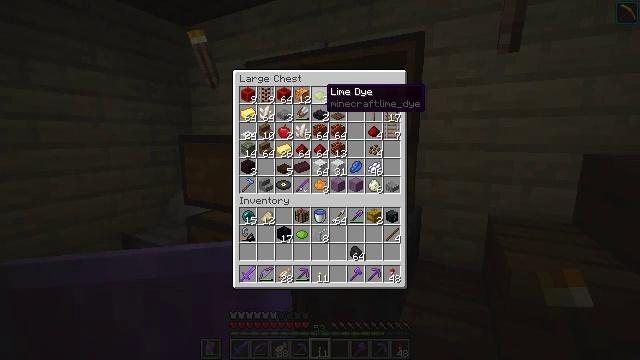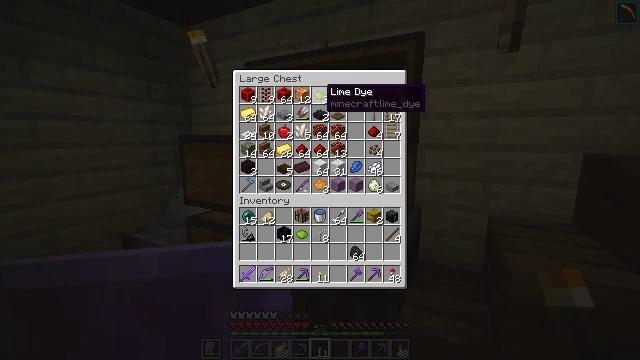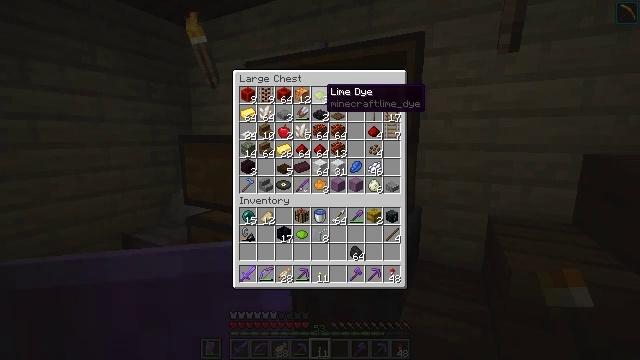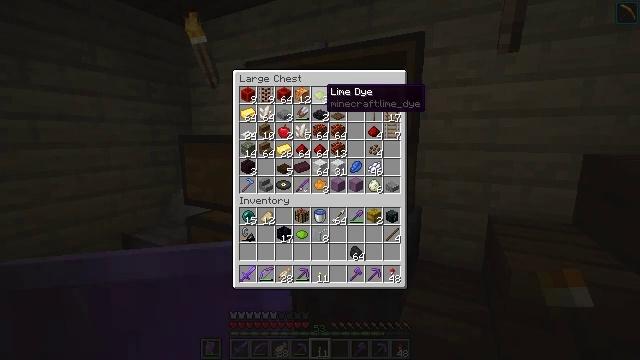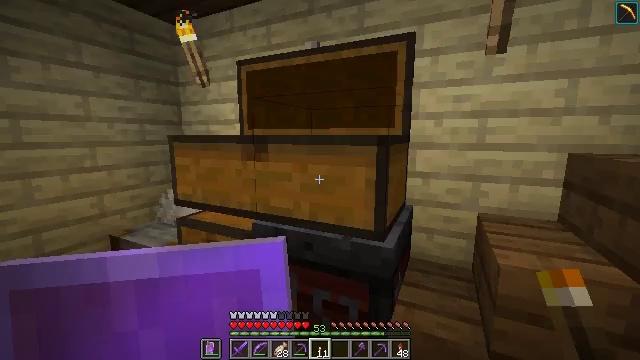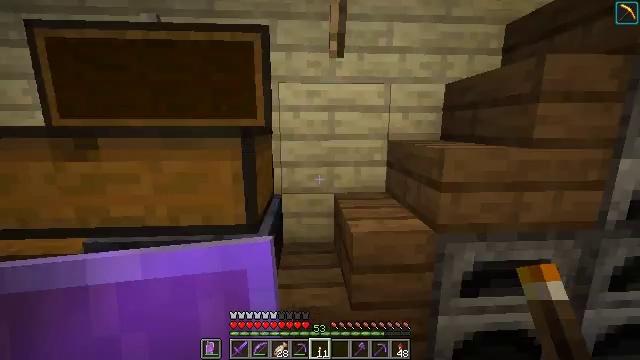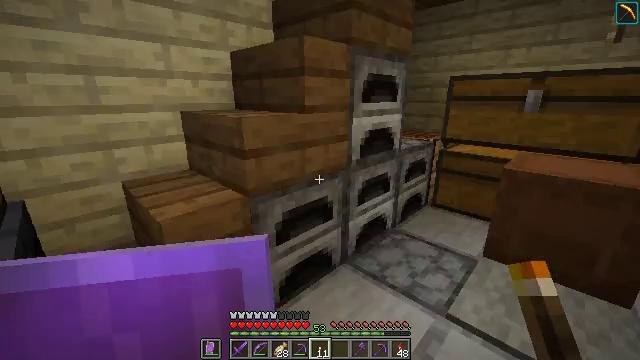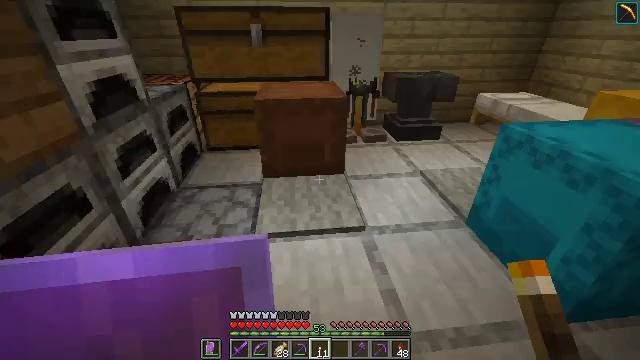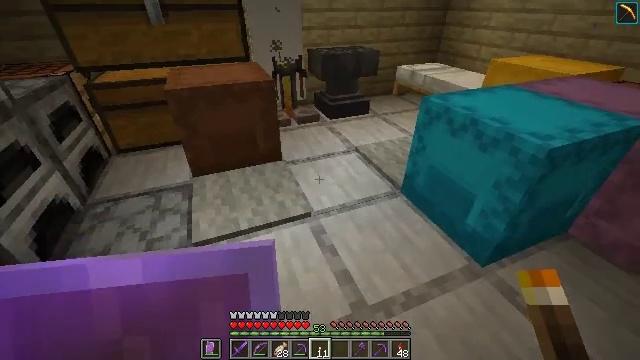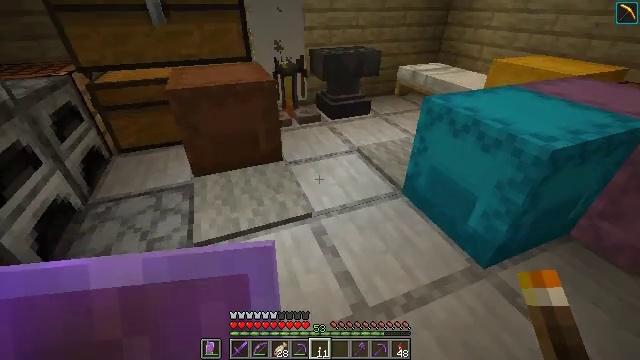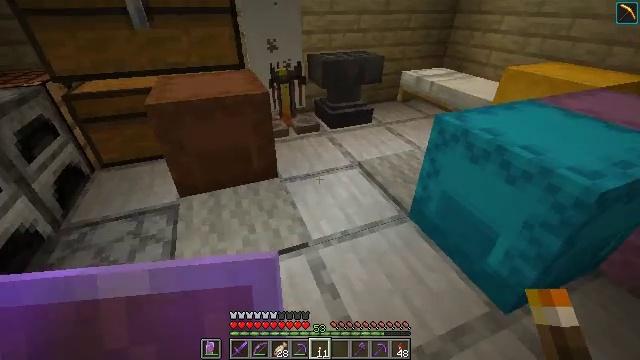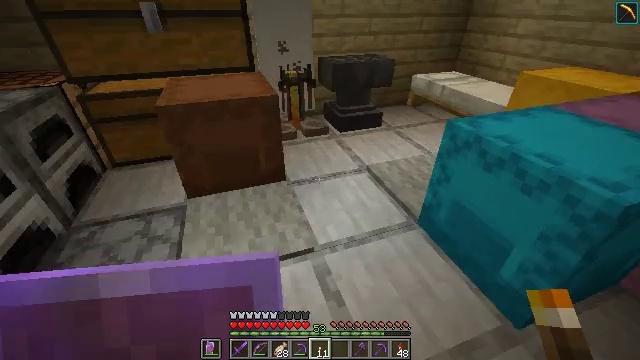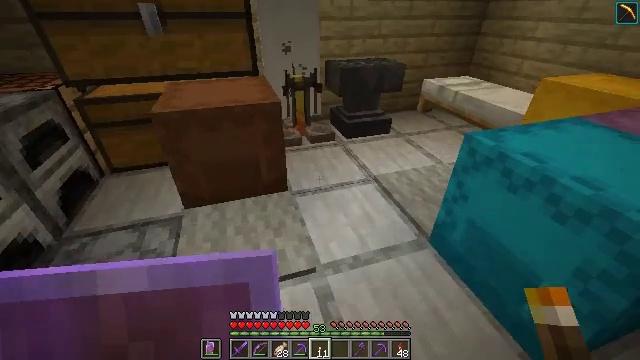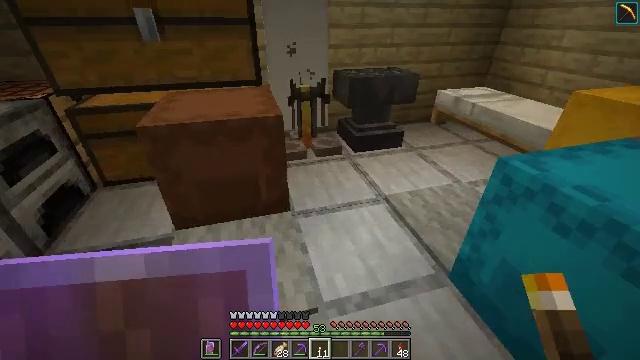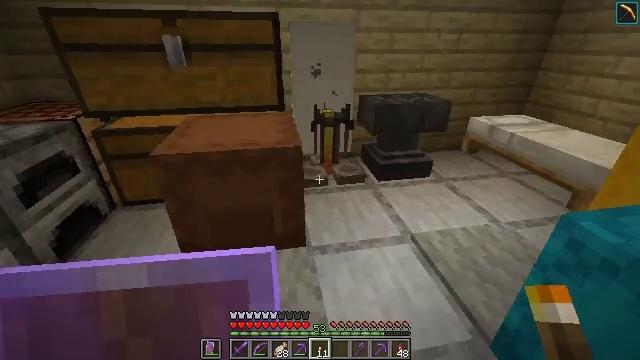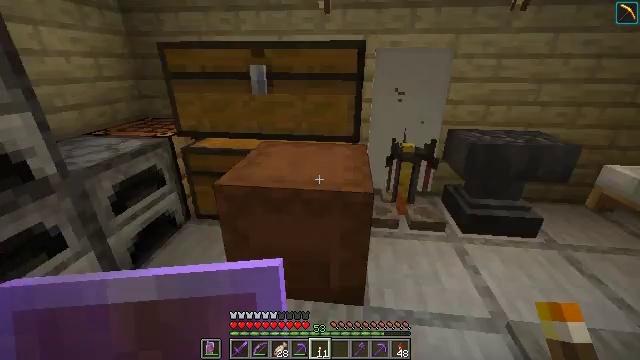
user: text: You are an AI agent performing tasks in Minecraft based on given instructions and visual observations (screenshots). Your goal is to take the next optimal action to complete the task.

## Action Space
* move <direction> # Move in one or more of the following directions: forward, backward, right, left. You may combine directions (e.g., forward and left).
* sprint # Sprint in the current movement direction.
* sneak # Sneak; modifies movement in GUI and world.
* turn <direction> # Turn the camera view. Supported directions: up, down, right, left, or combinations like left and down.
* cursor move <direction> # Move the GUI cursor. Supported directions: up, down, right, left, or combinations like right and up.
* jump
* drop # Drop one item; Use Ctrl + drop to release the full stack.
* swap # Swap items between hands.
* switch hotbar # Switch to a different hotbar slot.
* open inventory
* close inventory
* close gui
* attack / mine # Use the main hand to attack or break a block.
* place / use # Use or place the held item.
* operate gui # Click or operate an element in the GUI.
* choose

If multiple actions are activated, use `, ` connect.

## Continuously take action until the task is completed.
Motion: motion action
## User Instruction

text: Use the crafting grid to craft lime stained glass.
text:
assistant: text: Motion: no_op
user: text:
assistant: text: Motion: no_op
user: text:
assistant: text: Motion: no_op
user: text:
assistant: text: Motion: turn right
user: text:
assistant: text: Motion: turn right and down
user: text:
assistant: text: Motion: turn right and down
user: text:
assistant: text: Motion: turn right and down
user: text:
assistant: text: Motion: move forward, turn right and down
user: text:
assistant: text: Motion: move forward
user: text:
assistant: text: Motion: move forward
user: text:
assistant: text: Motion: move forward, turn left
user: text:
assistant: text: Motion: move forward, turn left
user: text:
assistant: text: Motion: move forward, turn left and up
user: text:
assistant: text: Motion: move forward, turn left and up
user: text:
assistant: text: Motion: move forward, turn left and up
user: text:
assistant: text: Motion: move forward, turn left
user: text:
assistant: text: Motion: move forward, turn left
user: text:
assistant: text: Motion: move forward, turn left
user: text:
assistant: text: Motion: move forward, turn left
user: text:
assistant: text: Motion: move forward, turn left
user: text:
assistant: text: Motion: move forward
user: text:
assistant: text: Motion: move forward
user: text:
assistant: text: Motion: move forward
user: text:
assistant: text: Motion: move forward, turn left
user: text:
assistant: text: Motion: turn left and down
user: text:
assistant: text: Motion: no_op
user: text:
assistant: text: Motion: turn right
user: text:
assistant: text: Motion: turn right
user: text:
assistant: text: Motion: turn right and up
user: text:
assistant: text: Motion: turn right and up